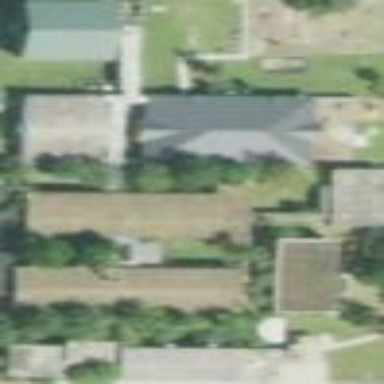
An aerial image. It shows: School building.